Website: crate-barrel
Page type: billing-address
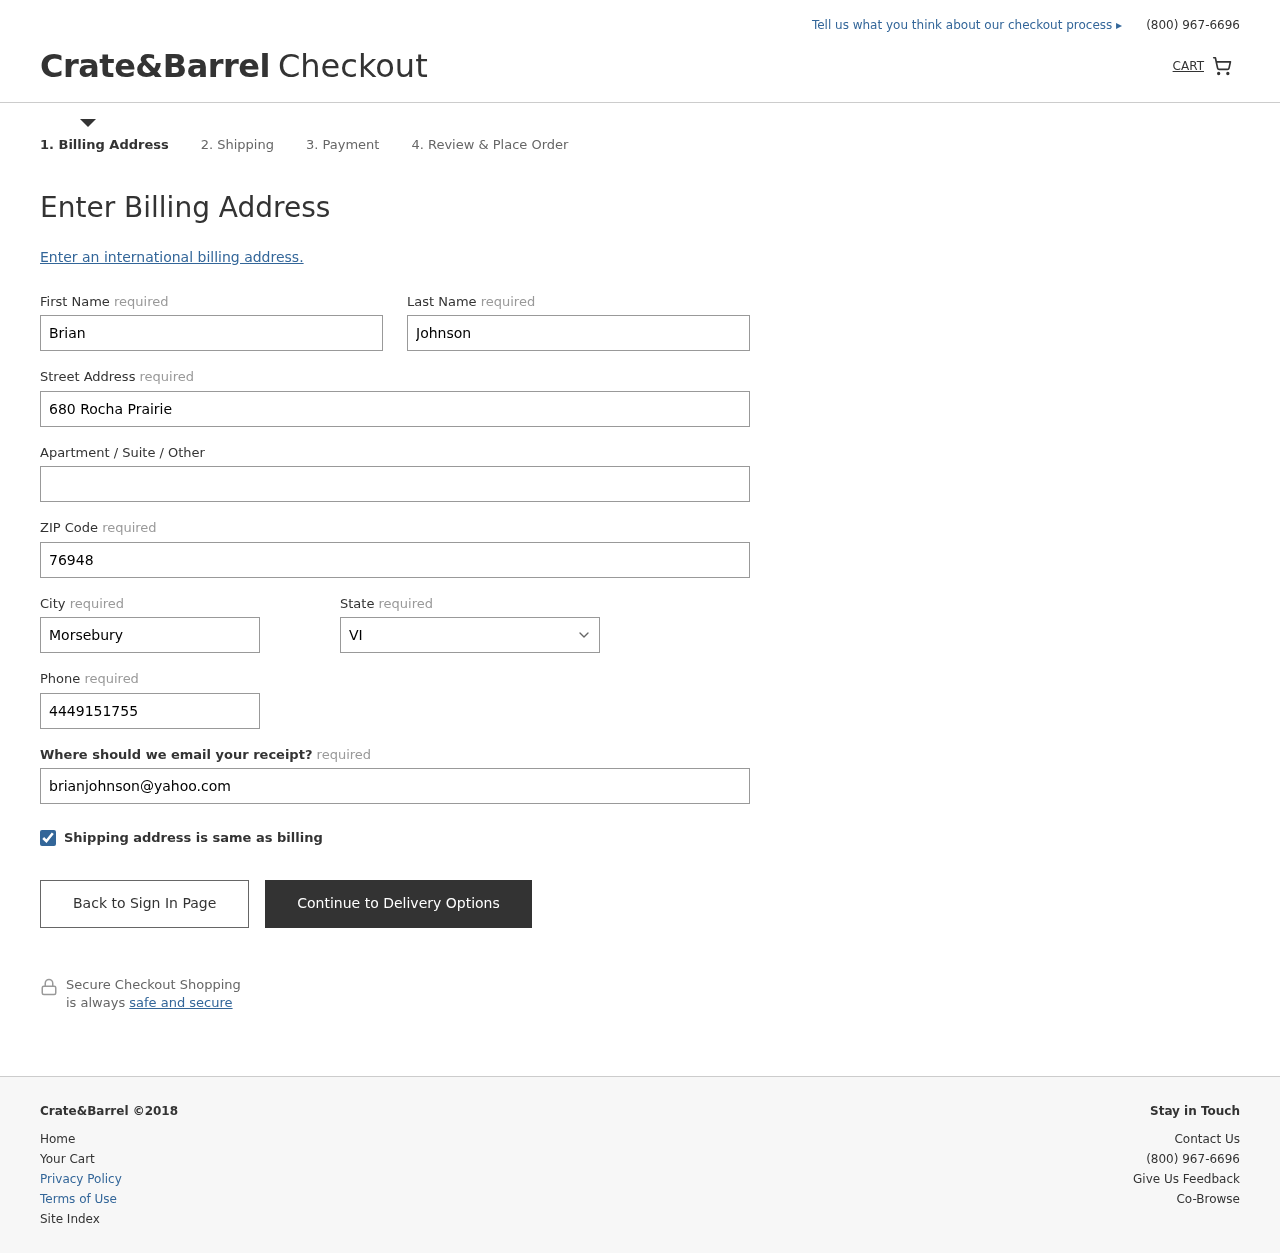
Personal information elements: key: PII_STATE
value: VI
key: PII_FIRSTNAME
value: Brian
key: PII_LASTNAME
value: Johnson
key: PII_STREET
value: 680 Rocha Prairie
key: PII_POSTCODE
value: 76948
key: PII_CITY
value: Morsebury
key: PII_PHONE
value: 4449151755
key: PII_EMAIL
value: brianjohnson@yahoo.com